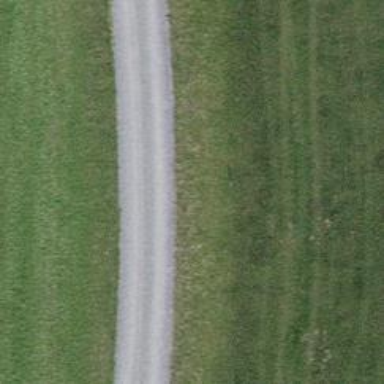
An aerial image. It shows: Well-maintained track road of grade 1.